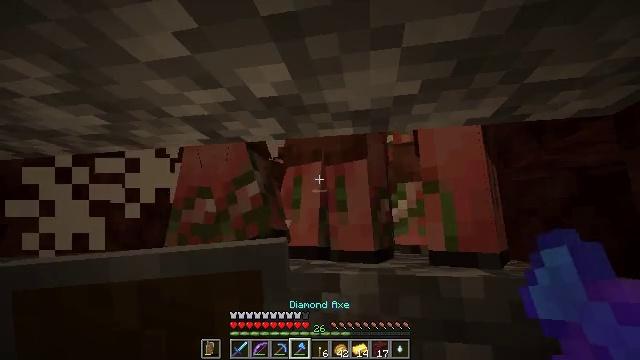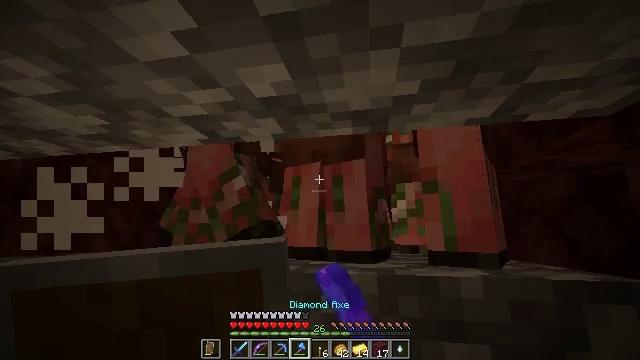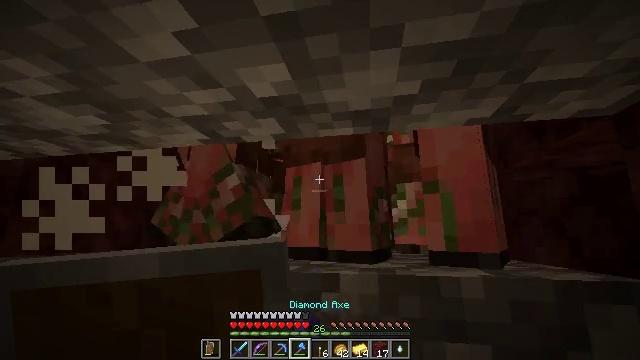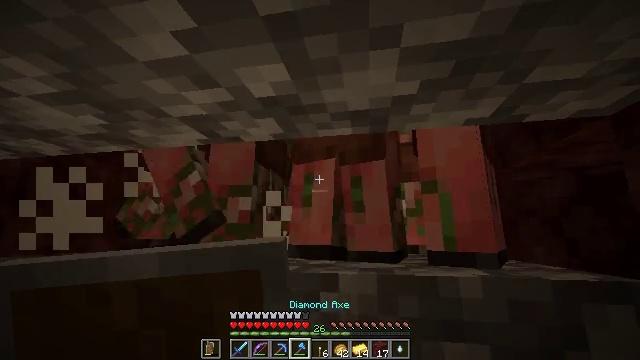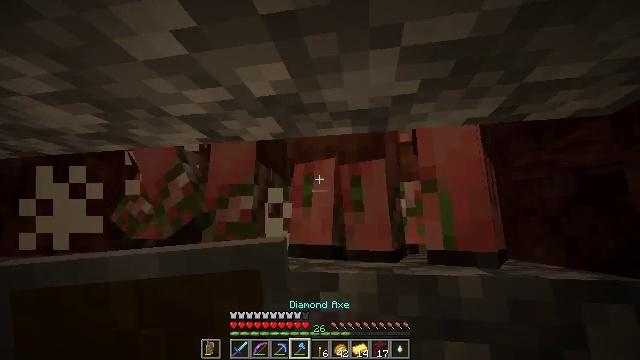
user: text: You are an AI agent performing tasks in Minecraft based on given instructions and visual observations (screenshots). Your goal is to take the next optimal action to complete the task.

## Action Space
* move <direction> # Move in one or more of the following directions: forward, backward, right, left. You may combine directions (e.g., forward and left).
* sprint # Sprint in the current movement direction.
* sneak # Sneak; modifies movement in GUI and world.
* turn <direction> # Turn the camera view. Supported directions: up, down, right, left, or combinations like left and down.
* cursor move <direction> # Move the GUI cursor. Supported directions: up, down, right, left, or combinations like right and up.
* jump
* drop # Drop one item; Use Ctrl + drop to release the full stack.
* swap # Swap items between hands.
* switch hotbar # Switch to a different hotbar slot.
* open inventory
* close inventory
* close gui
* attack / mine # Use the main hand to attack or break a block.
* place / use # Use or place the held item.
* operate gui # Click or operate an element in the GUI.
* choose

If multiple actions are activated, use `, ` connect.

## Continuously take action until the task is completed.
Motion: motion action
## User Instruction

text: Face a hostile mob.
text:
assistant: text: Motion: attack / mine
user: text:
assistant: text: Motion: no_op
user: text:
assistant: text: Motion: attack / mine
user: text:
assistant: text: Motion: attack / mine
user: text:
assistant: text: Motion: no_op